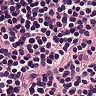
Metastatic tissue present: no